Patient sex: F
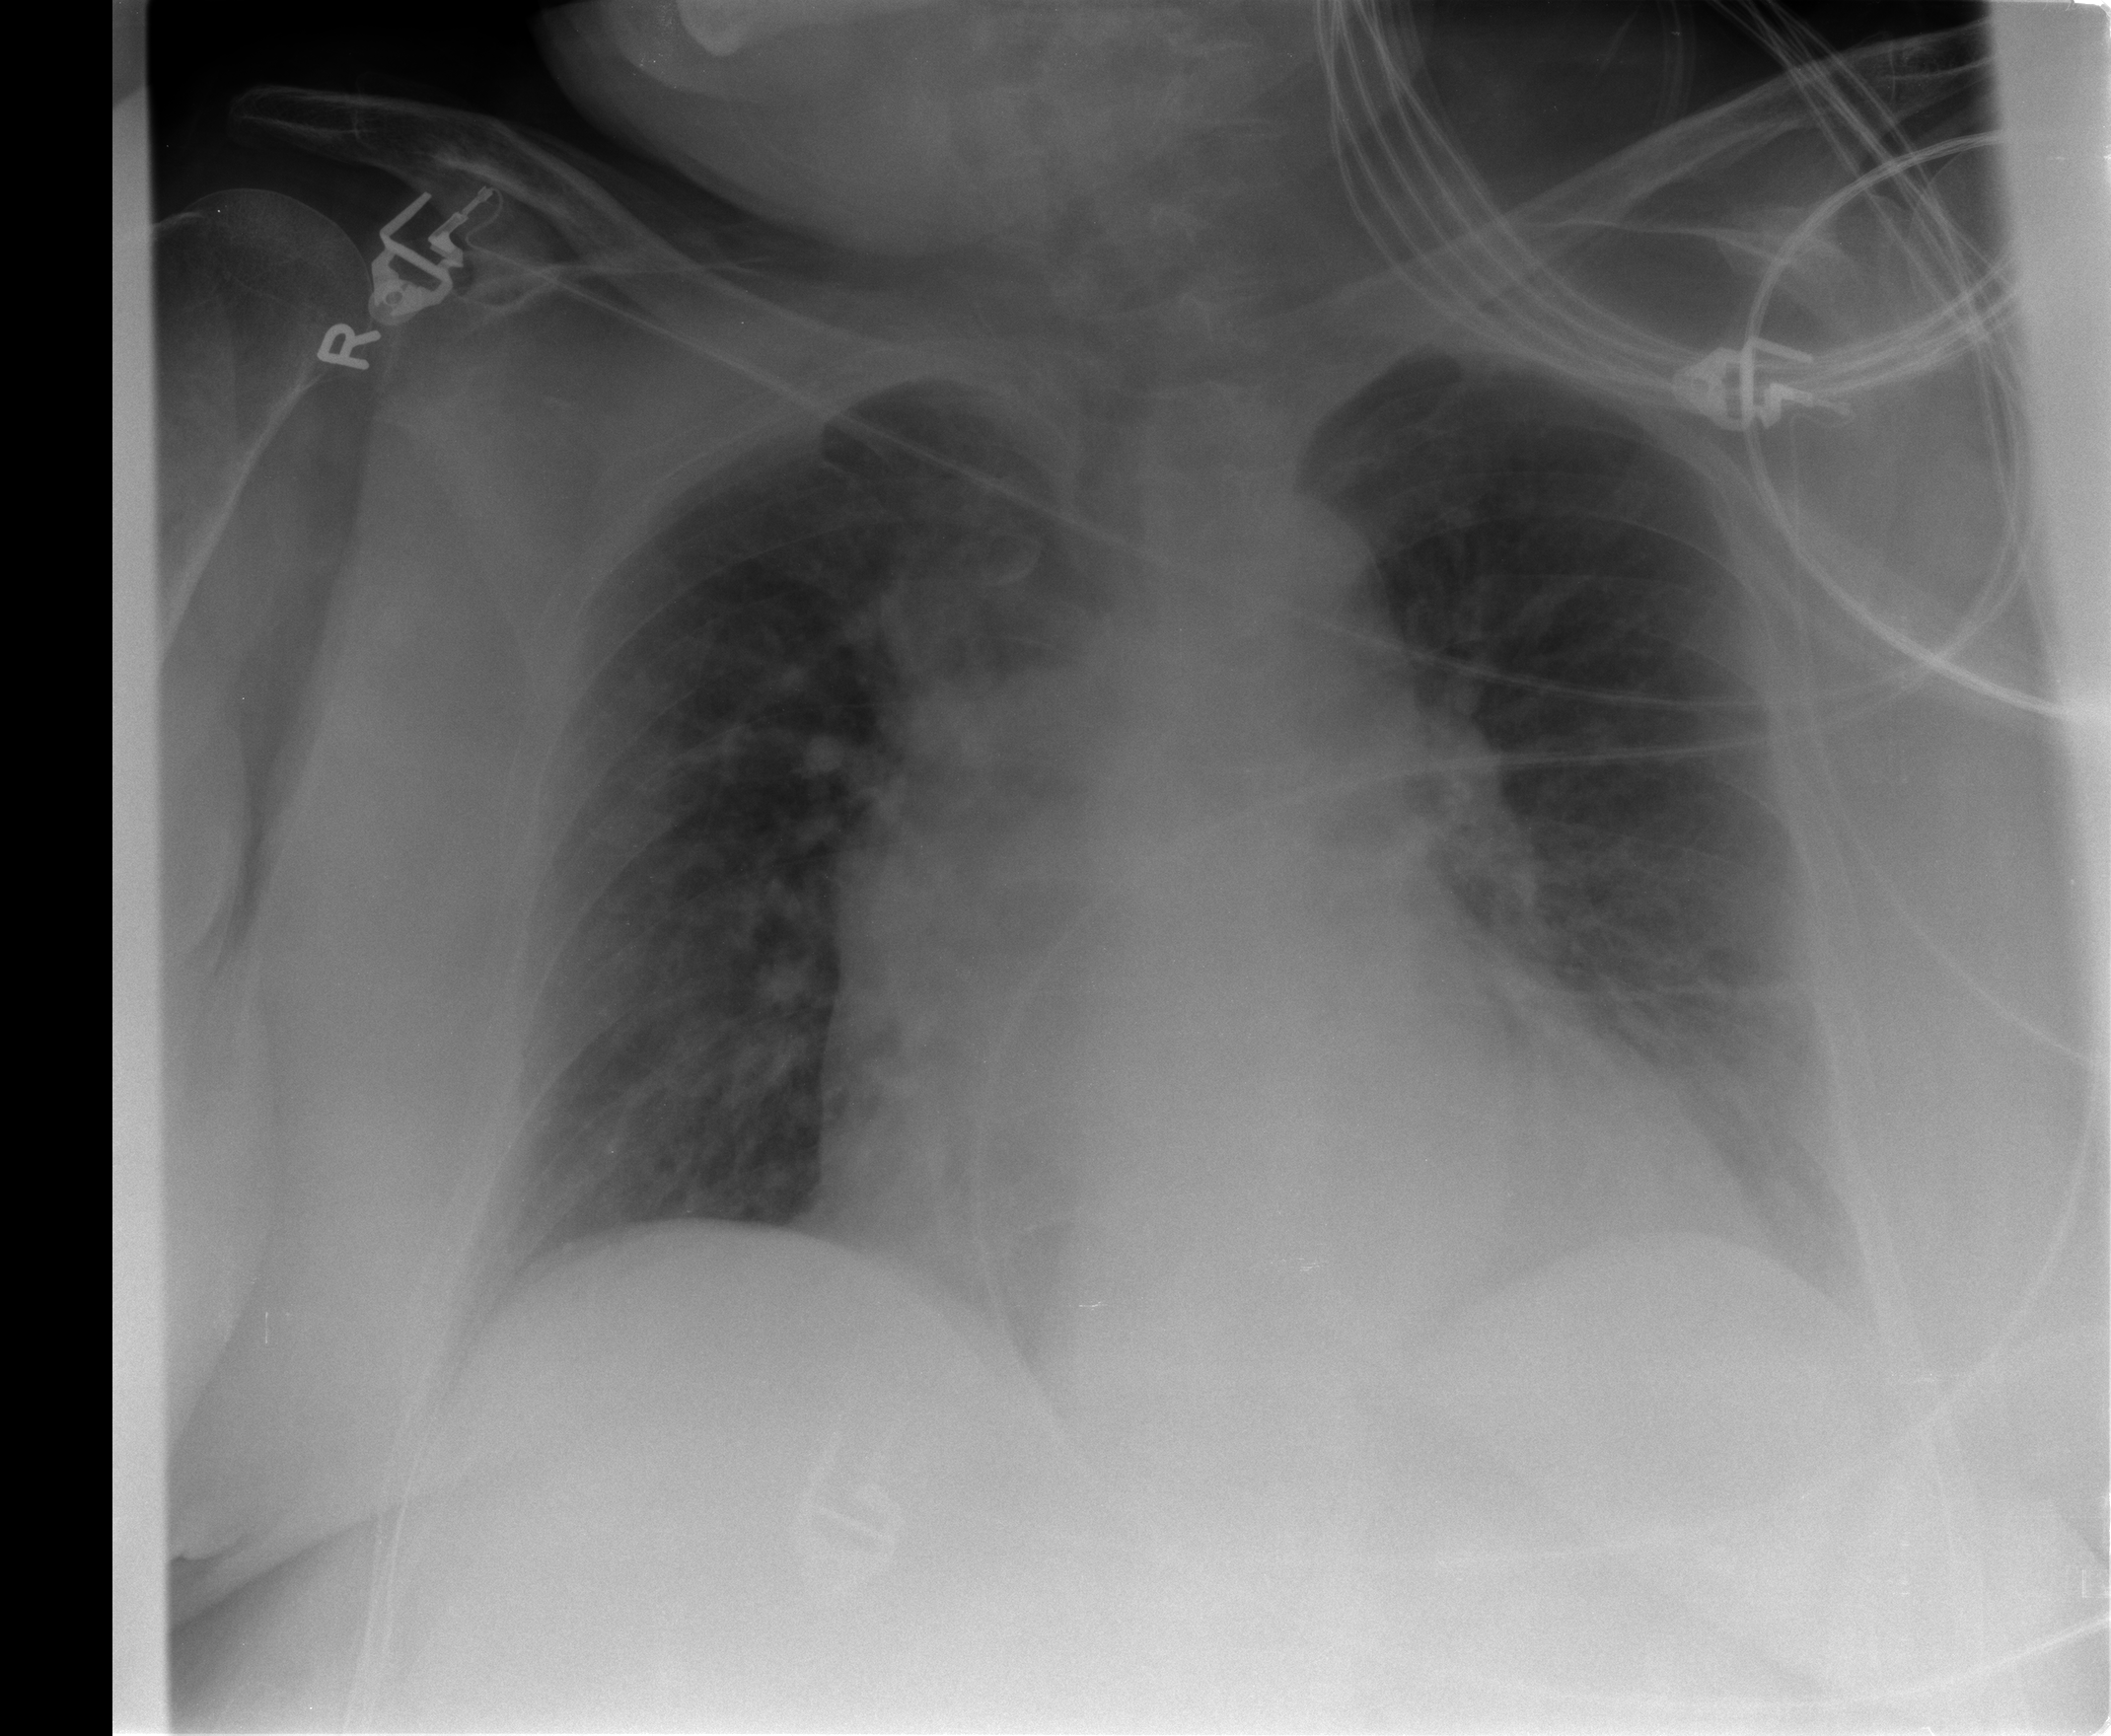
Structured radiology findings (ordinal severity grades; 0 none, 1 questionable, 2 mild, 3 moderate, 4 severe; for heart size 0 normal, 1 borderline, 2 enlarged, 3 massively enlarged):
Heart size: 2
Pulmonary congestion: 3
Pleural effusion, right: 0
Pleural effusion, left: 0
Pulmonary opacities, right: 0
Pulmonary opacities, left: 1
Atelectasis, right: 2
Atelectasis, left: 2